Question: As described in the title, the nerdtree just corrupts when I'm scrolling down the screen in vim by "control + f". As shown in
, most of the folder information, supposed to appear in the left bar, is tangled and covered by the file content.
I did find similar issues posted in stackoverflow, but none of those got a good solution yet.
Thanks
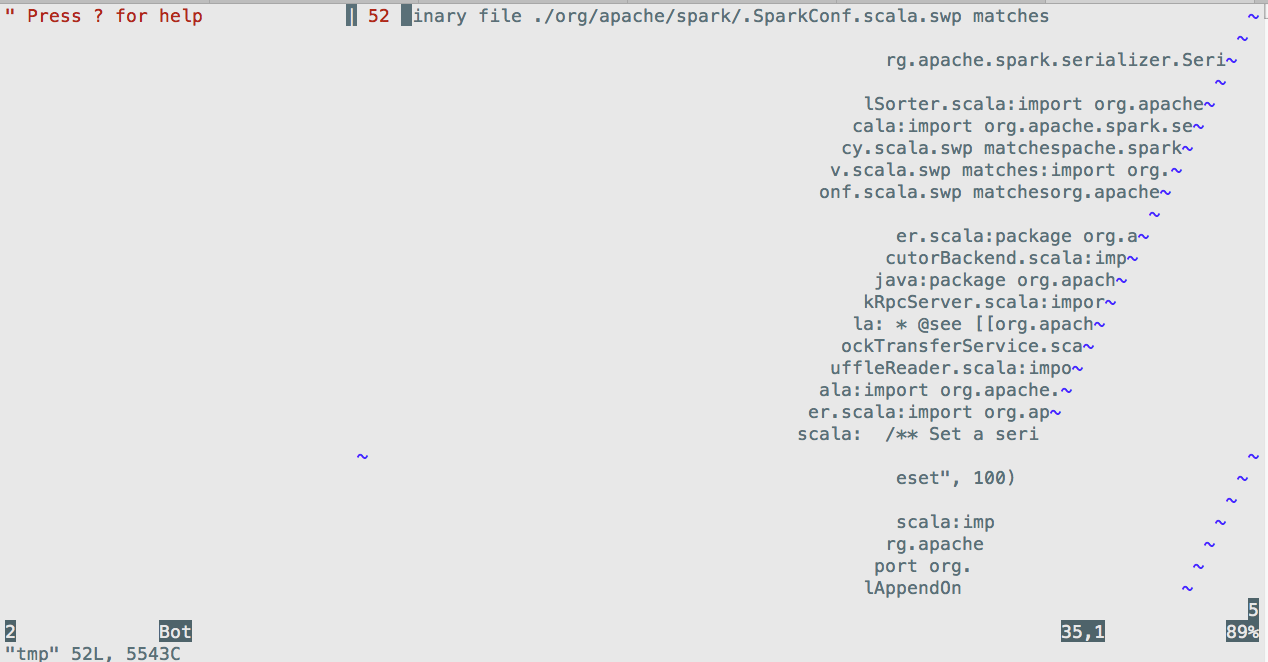
Answer: Put this into your '~/.bashrc':
'''
export TERM=screen-256color
'''
As you've found out from the <URL>, "most display problems are due to incorrect TERM setting"